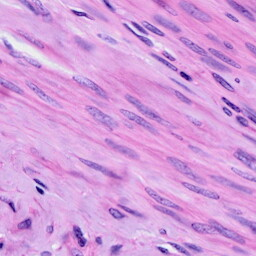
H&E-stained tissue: Cervix